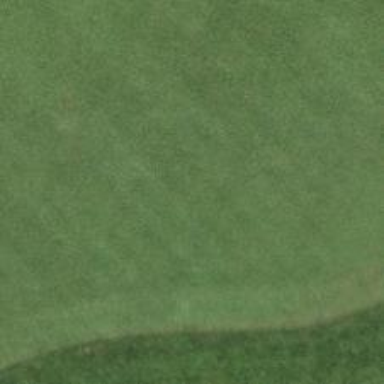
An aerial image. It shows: View of golf hole.